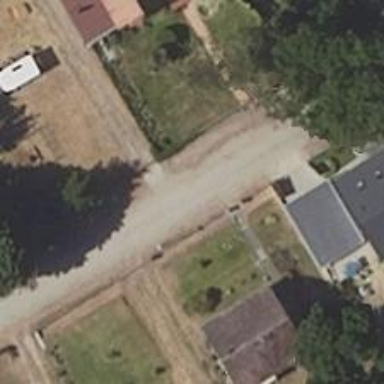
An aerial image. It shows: Residential road with sandy surface.